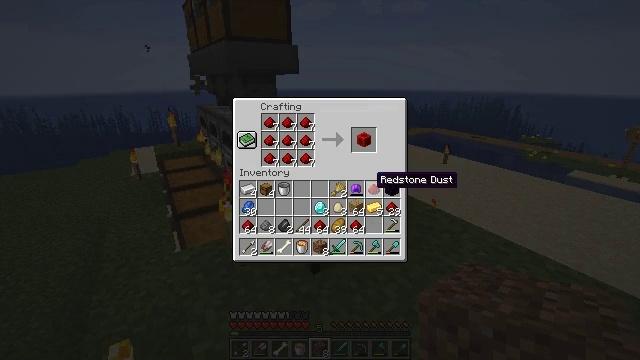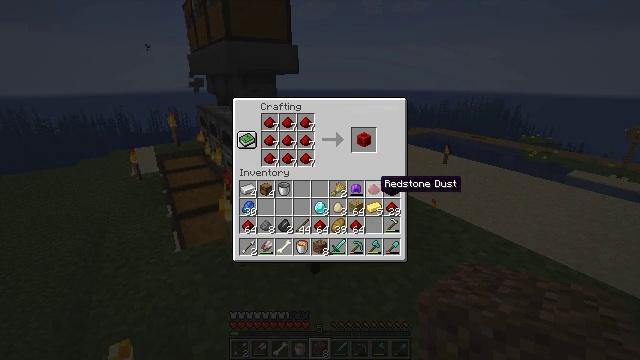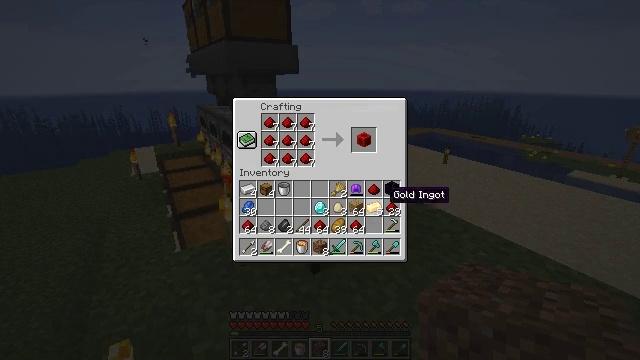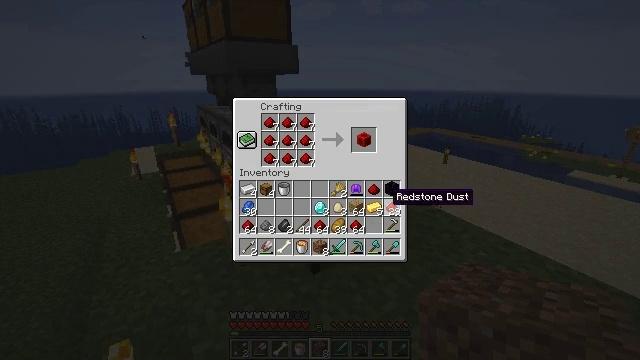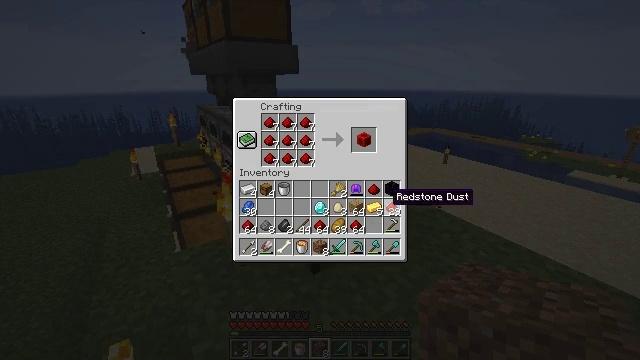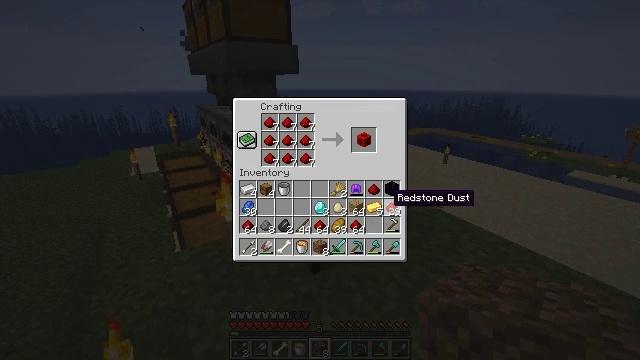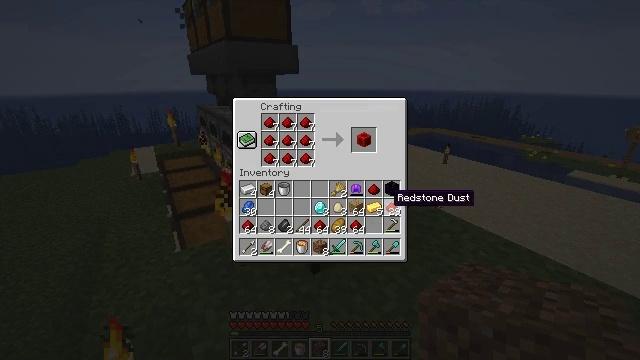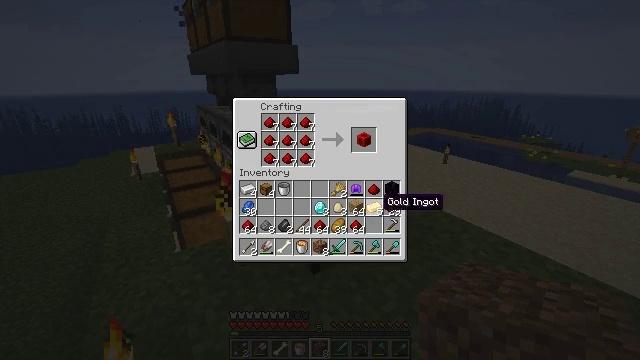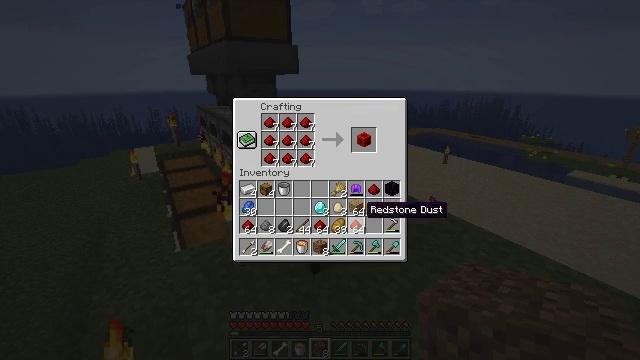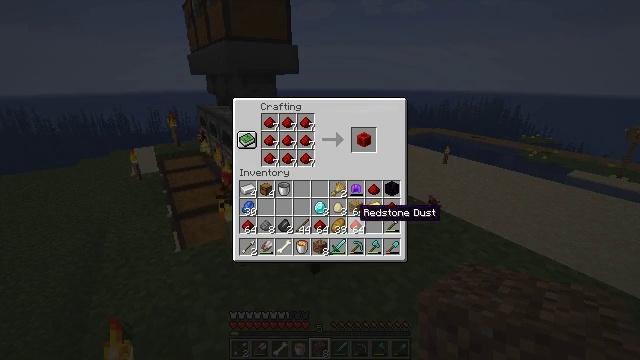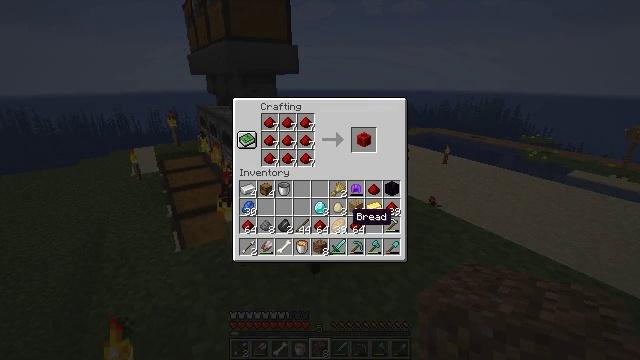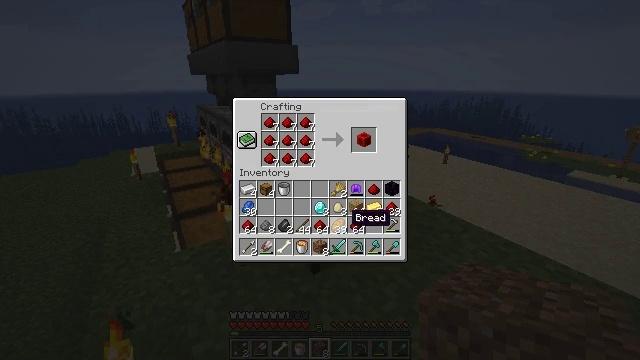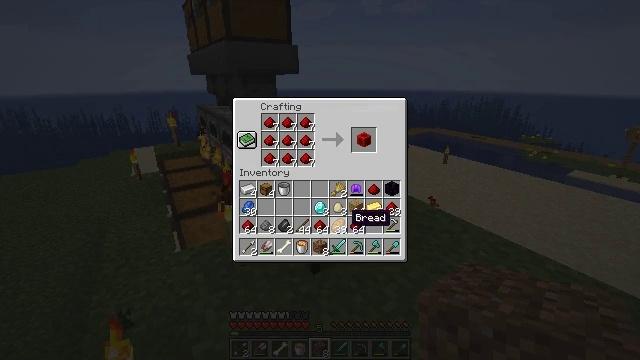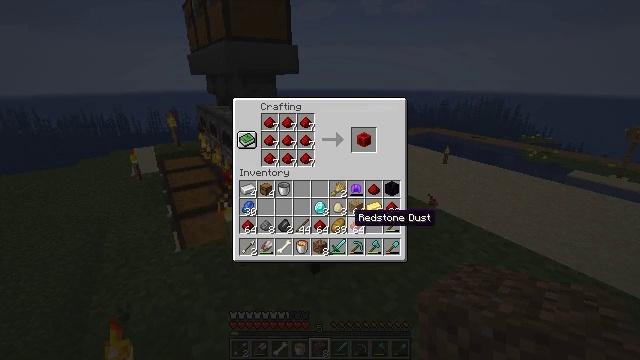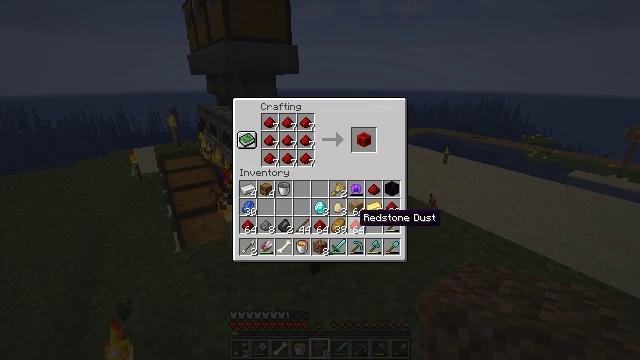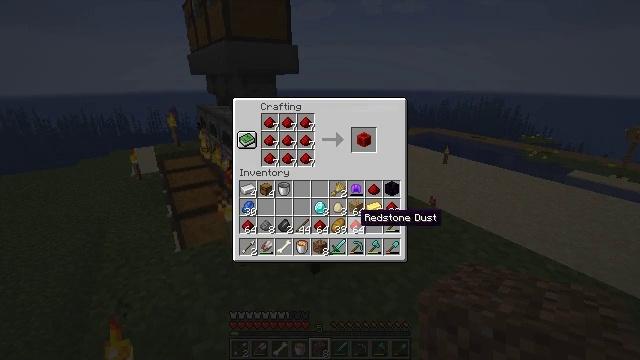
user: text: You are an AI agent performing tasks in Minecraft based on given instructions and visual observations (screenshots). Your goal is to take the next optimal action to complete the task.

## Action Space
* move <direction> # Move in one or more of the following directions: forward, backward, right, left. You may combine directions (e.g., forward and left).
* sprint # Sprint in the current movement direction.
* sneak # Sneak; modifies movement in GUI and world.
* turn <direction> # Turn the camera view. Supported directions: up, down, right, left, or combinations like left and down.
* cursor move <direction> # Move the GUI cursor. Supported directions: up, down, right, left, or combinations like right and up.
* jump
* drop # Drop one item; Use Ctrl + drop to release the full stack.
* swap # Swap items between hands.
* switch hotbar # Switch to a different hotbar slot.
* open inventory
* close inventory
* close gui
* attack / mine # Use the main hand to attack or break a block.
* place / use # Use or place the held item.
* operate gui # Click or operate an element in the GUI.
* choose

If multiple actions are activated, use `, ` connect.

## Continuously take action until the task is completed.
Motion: motion action
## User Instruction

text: Take redstone dust to craft a redstone block.
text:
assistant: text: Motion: no_op
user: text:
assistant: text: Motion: cursor move right and down
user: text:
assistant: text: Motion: no_op
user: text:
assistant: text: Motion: no_op
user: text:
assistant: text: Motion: no_op
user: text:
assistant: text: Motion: no_op
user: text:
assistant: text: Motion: cursor move left
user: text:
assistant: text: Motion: cursor move left and down
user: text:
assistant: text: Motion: no_op
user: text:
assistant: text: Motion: cursor move left
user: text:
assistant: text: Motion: no_op
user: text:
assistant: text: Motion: no_op
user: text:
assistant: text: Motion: no_op
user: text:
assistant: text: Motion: no_op
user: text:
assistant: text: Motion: no_op
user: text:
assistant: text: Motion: no_op
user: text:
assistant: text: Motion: operate gui
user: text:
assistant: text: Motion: operate gui
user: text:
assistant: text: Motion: cursor move left and up, operate gui
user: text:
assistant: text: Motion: cursor move left and up
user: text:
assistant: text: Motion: cursor move left and up
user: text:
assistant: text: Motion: cursor move up
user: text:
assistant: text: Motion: no_op
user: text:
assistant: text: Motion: no_op
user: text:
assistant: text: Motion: no_op
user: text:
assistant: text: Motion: no_op
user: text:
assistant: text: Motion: no_op
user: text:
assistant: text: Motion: no_op
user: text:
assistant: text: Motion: no_op
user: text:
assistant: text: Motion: no_op